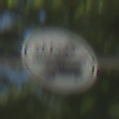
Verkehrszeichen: EndeMautpflicht
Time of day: Midday
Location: Outdoor (RoadRail)
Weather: Clear
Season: NotSpecified
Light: Natural